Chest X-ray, PA view. Patient: 27 years old, sex F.
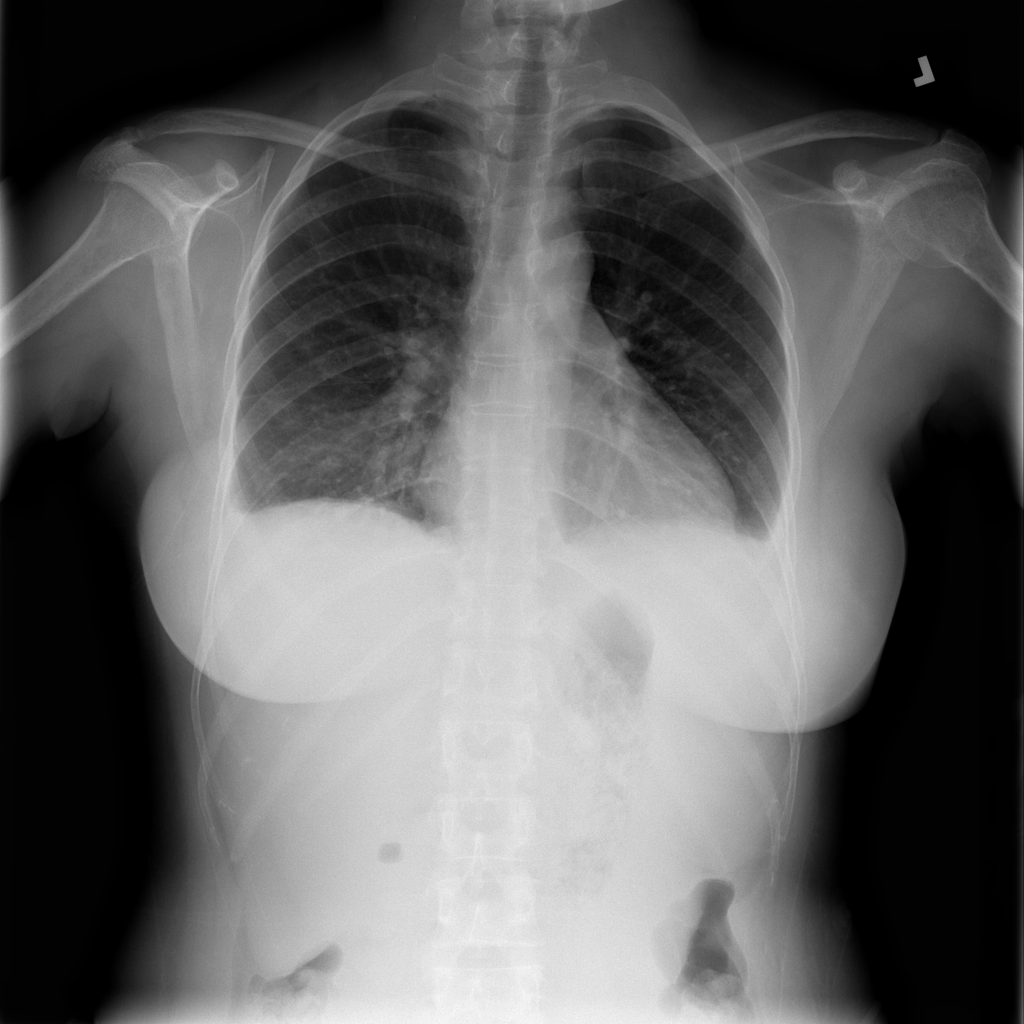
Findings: Atelectasis